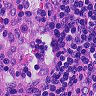
Metastatic tissue present: no